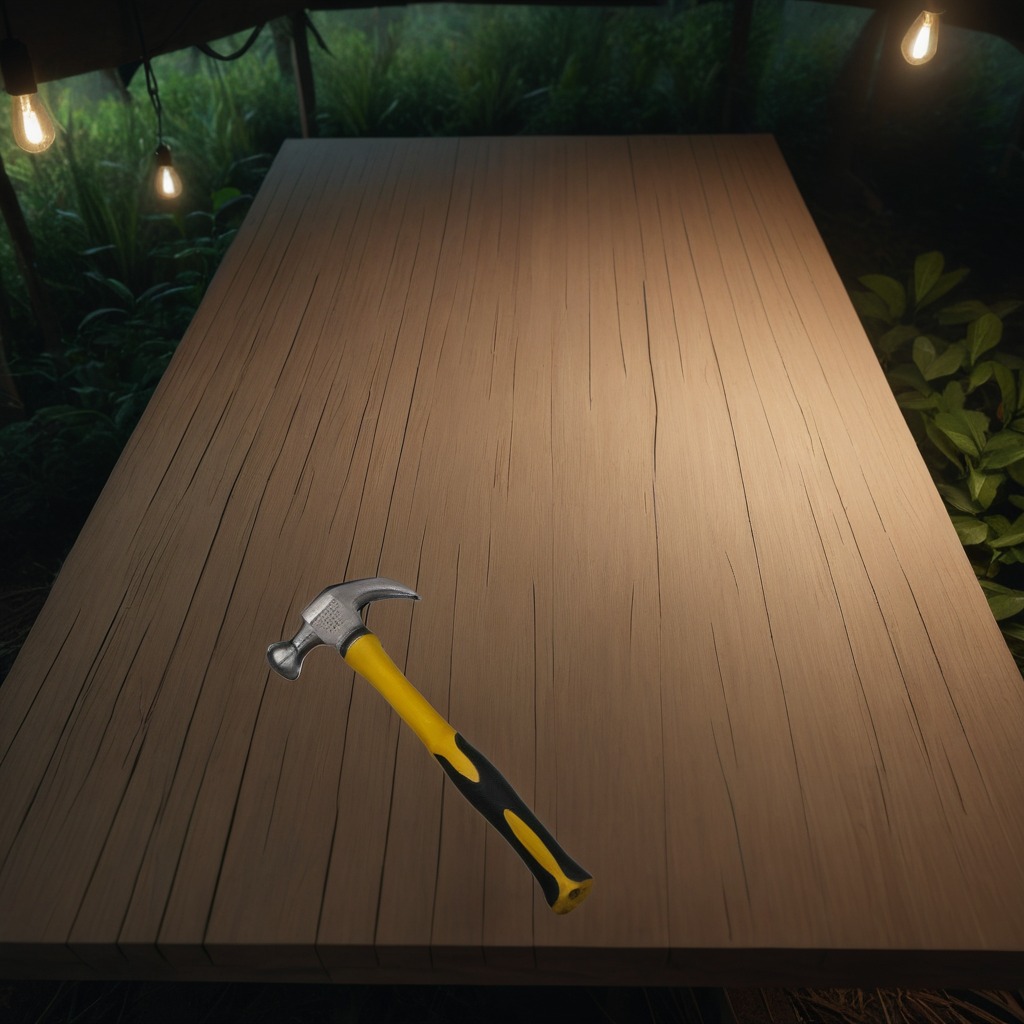
A hammer is lying on a wooden table inside a jungle field workshop tent at night.